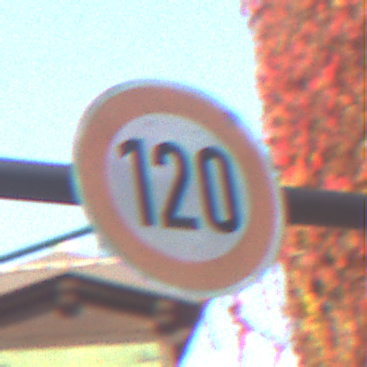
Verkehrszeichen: Geschwindigkeit120
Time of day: MorningAfternoon
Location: Outdoor (Urban)
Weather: Clear
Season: NotSpecified
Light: Natural